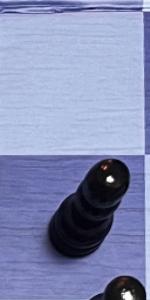
Label: Pawn_Black